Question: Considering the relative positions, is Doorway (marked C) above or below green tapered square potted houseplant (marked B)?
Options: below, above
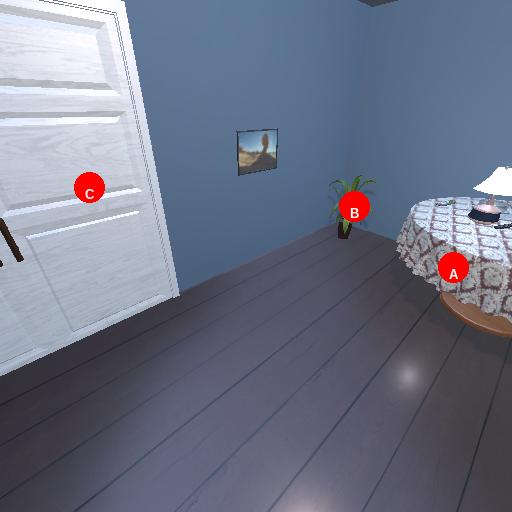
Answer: below